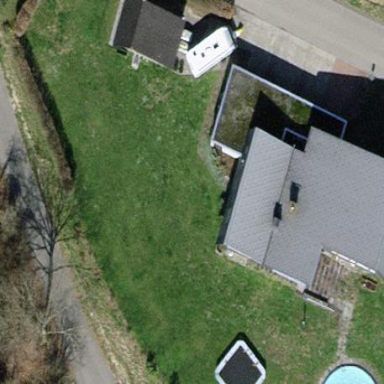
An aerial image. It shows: Detached building with saltbox roof shape.